Question: So i had a question not long ago about GSON now i was told to use something called AsyncTask
Even though the discribtion on how to use this is very brief <URL>
I managed to get it to work sort of.
This is my Async class:
'''
public class JsonCollector extends AsyncTask<URL, integer, String> {
private String finalString;
public JsonCollector(){
}
public String test(){
URL url = null;
try {
url = new URL("http://api.heroesofnewerth.com/player_statistics/ranked/nickname/Hieratic/?token=0CZGH8ZI7UR8J2GN");
} catch (MalformedURLException e1) {
// TODO Auto-generated catch block
e1.printStackTrace();
}
BufferedReader reader = null;
String x = "";
try {
reader = new BufferedReader(new InputStreamReader(url.openStream(), "UTF-8"));
for (String line; (line = reader.readLine()) != null;) {
System.out.println(line);
x = line;
}
} catch (IOException e) {
// TODO Auto-generated catch block
e.printStackTrace();
} finally{
if (reader !=null) try{reader.close();} catch (IOException ignore) {
}{}
}
this.finalString = x;
return x;
}
@Override
protected String doInBackground(URL... params) {
JsonElement root = new JsonParser().parse(test());
finalString = root.getAsJsonObject().get("rnk_wins").toString();
return "";
}
public String getFinalString(){
return finalString;
}
'''
}
Now this works fine exepect im getting a GSON error:
'''
05-15 19:51:05.091: E/AndroidRuntime(1832): FATAL EXCEPTION: AsyncTask #1
05-15 19:51:05.091: E/AndroidRuntime(1832): java.lang.RuntimeException: An error occured while executing doInBackground()
05-15 19:51:05.091: E/AndroidRuntime(1832): at android.os.AsyncTask$3.done(AsyncTask.java:299)
05-15 19:51:05.091: E/AndroidRuntime(1832): at java.util.concurrent.FutureTask.finishCompletion(FutureTask.java:352)
05-15 19:51:05.091: E/AndroidRuntime(1832): at java.util.concurrent.FutureTask.setException(FutureTask.java:219)
05-15 19:51:05.091: E/AndroidRuntime(1832): at java.util.concurrent.FutureTask.run(FutureTask.java:239)
05-15 19:51:05.091: E/AndroidRuntime(1832): at android.os.AsyncTask$SerialExecutor$1.run(AsyncTask.java:230)
05-15 19:51:05.091: E/AndroidRuntime(1832): at java.util.concurrent.ThreadPoolExecutor.runWorker(ThreadPoolExecutor.java:1080)
05-15 19:51:05.091: E/AndroidRuntime(1832): at java.util.concurrent.ThreadPoolExecutor$Worker.run(ThreadPoolExecutor.java:573)
05-15 19:51:05.091: E/AndroidRuntime(1832): at java.lang.Thread.run(Thread.java:856)
05-15 19:51:05.091: E/AndroidRuntime(1832): Caused by: java.lang.NoClassDefFoundError: com.google.gson.JsonParser
05-15 19:51:05.091: E/AndroidRuntime(1832): at logic.JsonCollector.doInBackground(JsonCollector.java:47)
05-15 19:51:05.091: E/AndroidRuntime(1832): at logic.JsonCollector.doInBackground(JsonCollector.java:1)
05-15 19:51:05.091: E/AndroidRuntime(1832): at android.os.AsyncTask$2.call(AsyncTask.java:287)
05-15 19:51:05.091: E/AndroidRuntime(1832): at java.util.concurrent.FutureTask.run(FutureTask.java:234)
05-15 19:51:05.091: E/AndroidRuntime(1832): ... 4 more
'''
Please do note that i have added the lib to my project:

Can anyone tell me why im getting the class not found execption?
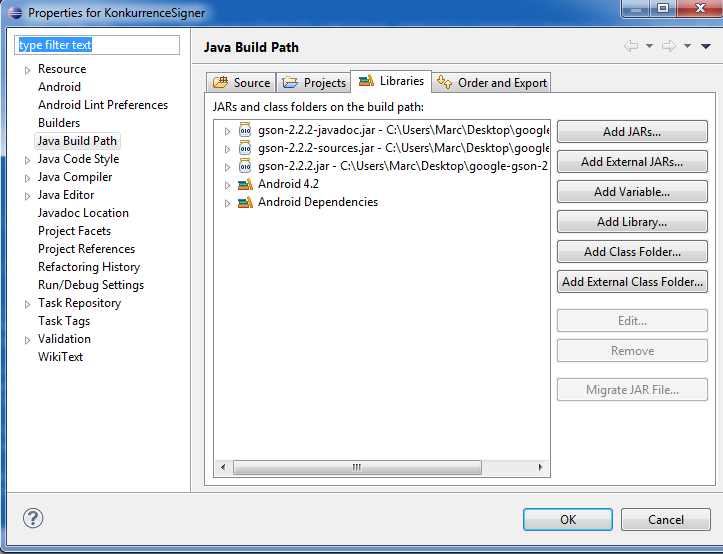
Answer: The fact that you have it under the 'Referenced Libraries' library is your problem.
what you need to do is to create a '\libs' in your project folder and place your jar file there.
this will result in placing this library under the 'Android Dependecies' folder in your project (you might need to clear your project/close and reopen Eclipse).
This screen shot should explain, where you should put your used '.jar' file for your project.